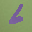
Label: 6